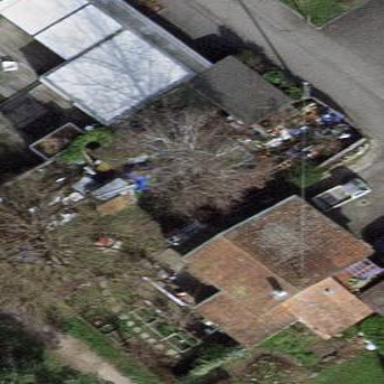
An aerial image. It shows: Garden surrounded by fence.